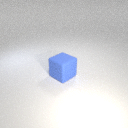
large blue rubber cube